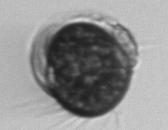
Label: Mesodinium